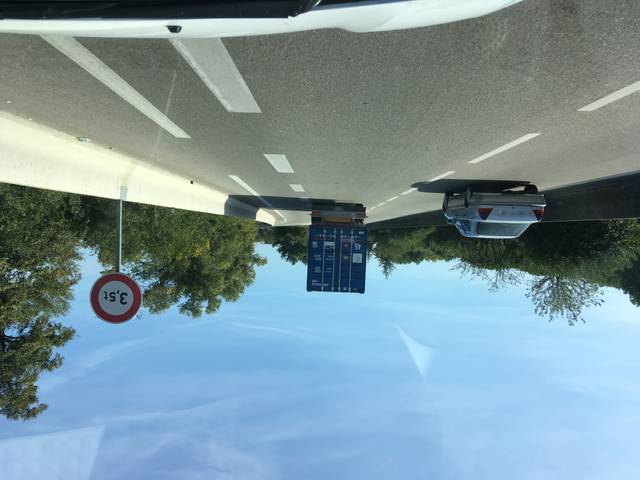
Region: France
Coordinates: 43.959, 4.844